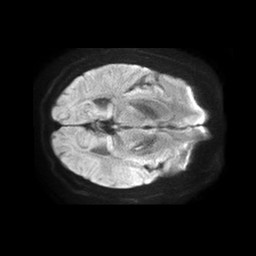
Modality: TRACE
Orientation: axial
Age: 67
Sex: female
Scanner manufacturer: philips
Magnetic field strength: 1.5 T
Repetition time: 4.6 s
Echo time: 0.08515 s